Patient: sex F, age 49
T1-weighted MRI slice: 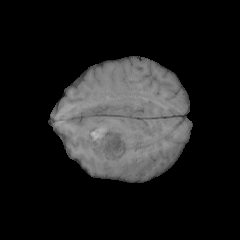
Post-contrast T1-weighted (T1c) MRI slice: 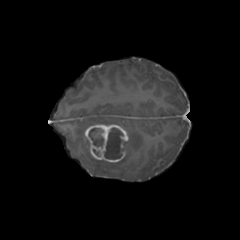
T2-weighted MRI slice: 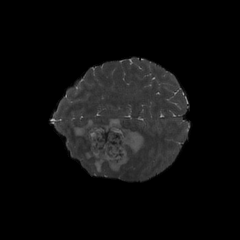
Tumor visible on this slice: yes
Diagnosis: Glioblastoma, IDH-wildtype
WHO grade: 4